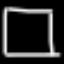
Label: square